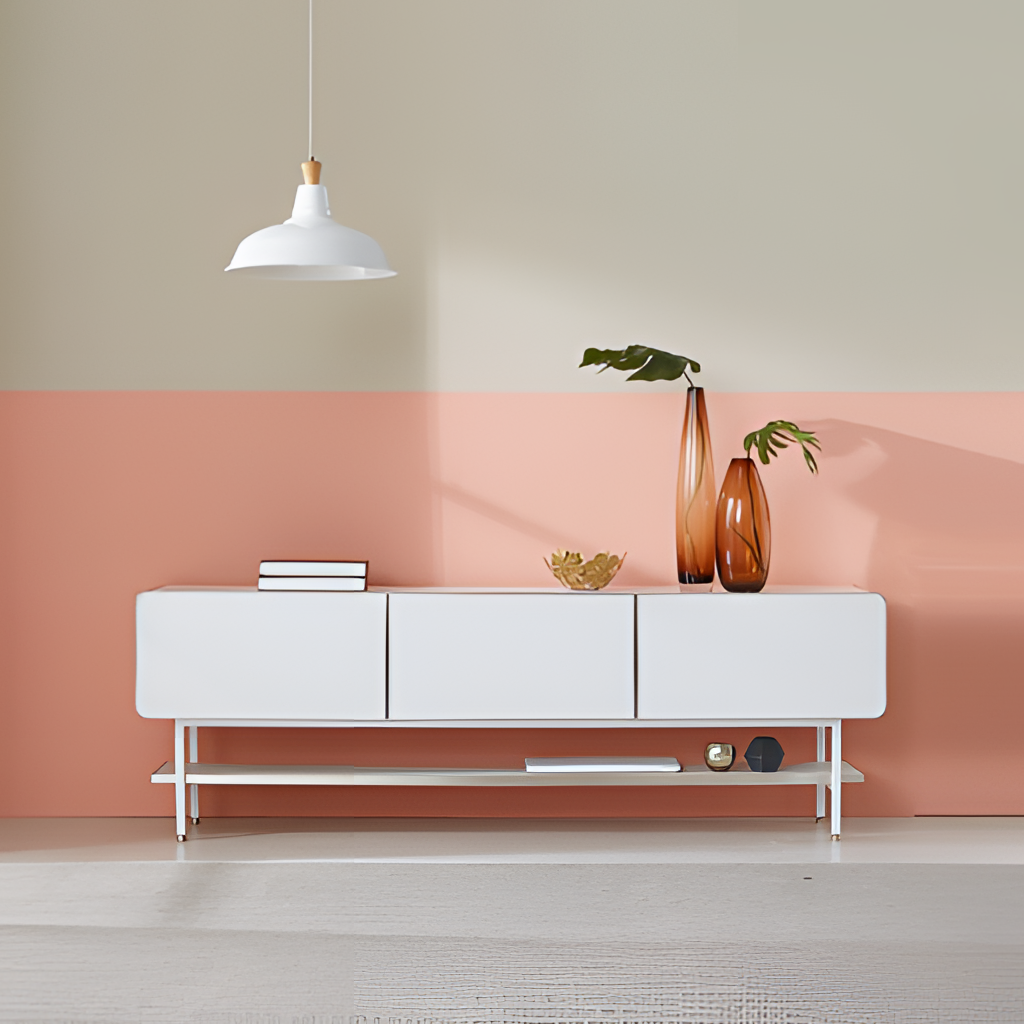
living room, wood sideboard, paint wallpaper, with horizontal two tone pattern, contemporary, gray wood flooring, with plank pattern